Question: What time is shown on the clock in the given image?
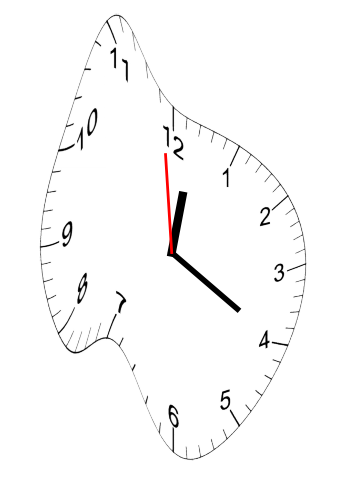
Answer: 12:19:59